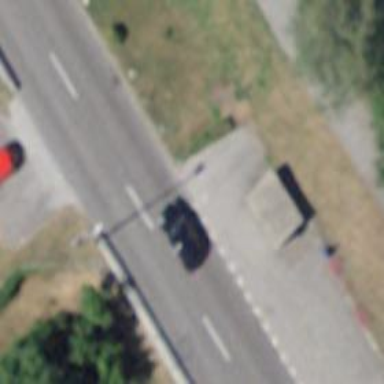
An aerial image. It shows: Bus stop with platform for public transport.